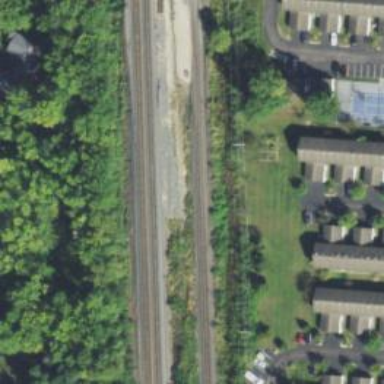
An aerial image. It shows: Railway track.